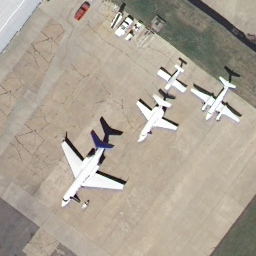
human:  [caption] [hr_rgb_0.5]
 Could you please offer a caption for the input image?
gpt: Four different kinds of airplanes are in the airport .

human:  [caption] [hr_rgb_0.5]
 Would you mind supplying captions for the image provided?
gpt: Four airplanes are parked at the airport .

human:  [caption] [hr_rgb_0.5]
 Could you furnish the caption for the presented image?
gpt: Four different sizes of airplanes are in the airport .

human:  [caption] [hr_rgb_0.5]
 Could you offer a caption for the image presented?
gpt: There are some planes and cars in the airport .

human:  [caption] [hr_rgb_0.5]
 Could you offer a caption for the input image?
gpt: Here are some airplanes and cars in the airport .